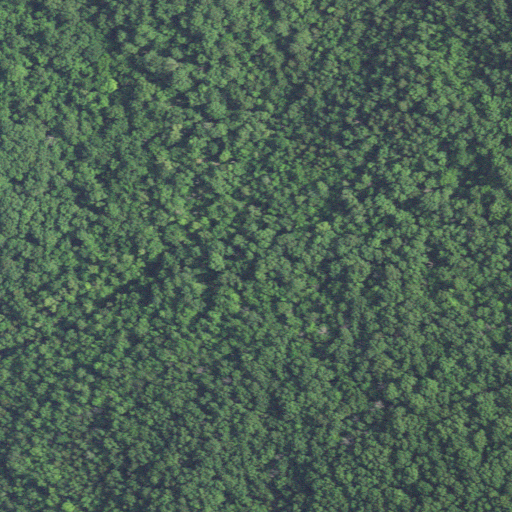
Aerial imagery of valley in Missouri named Hog Cave Hollow containing only deciduous forest